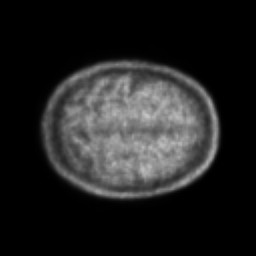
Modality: PET
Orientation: axial
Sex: male
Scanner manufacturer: ge